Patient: sex F, age 80
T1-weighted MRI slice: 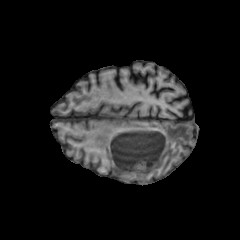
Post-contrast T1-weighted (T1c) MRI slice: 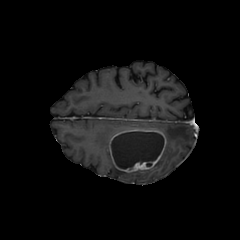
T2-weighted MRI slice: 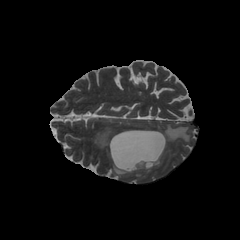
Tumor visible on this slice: yes
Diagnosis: Glioblastoma, IDH-wildtype
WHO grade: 4